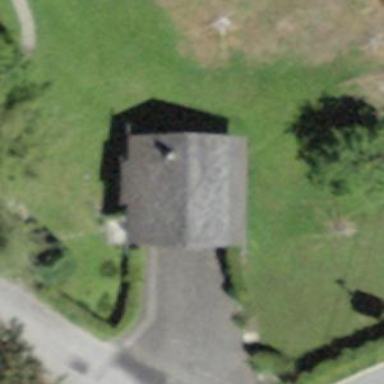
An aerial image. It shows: Detached building.